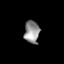
Tissue: lung
Cell type: Epithelial cells
Senescence score: 0.2435
Nuclear area (px): 336
Mean DAPI intensity: 144.595